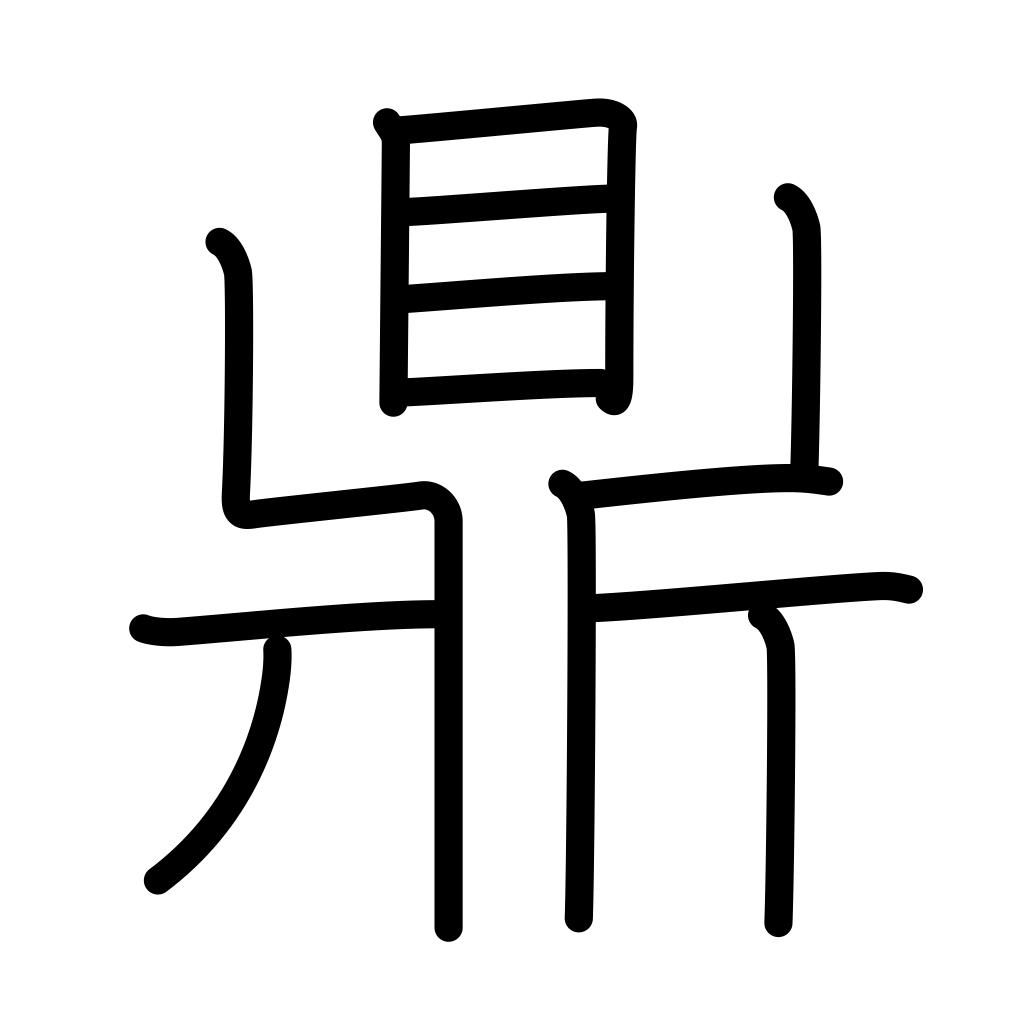
Meaning: three legged kettle